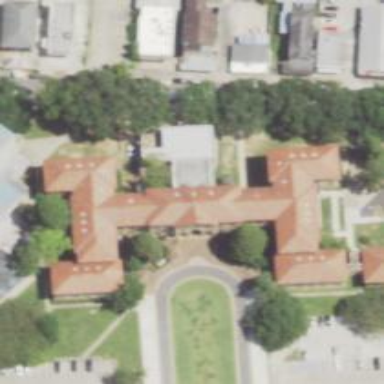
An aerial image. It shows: View of university building.